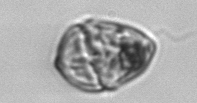
Label: Gyrodinium